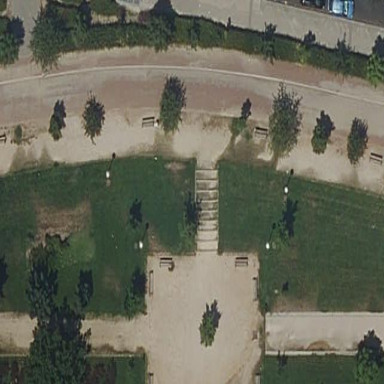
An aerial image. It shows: Playground with dirt surface.